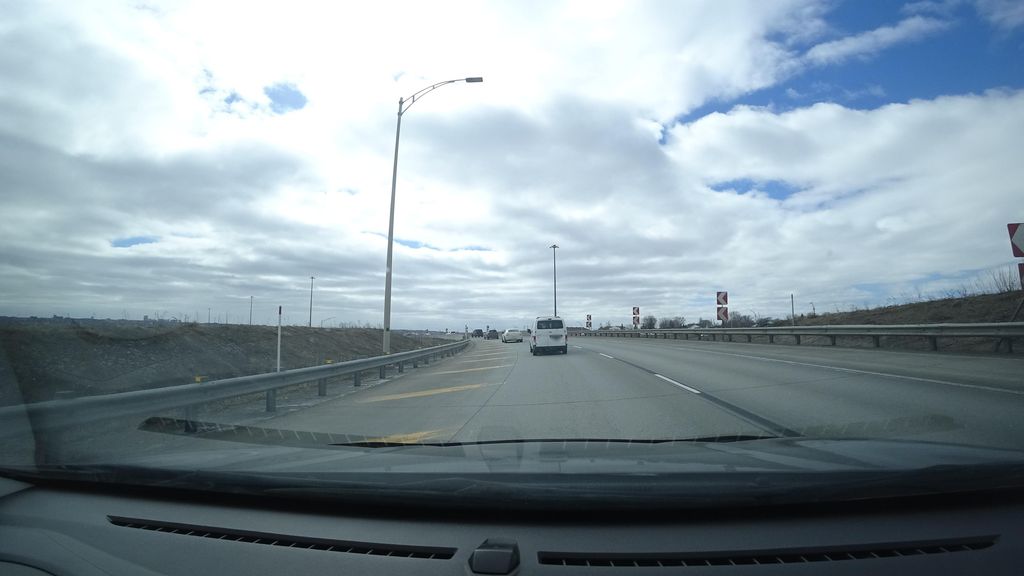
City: quebec_city